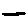
Label: line